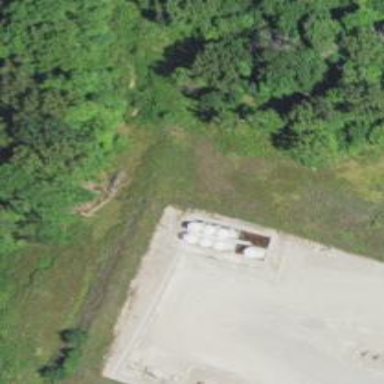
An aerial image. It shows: Storage tank that is man-made.